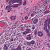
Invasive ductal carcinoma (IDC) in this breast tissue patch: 0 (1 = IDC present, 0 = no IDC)